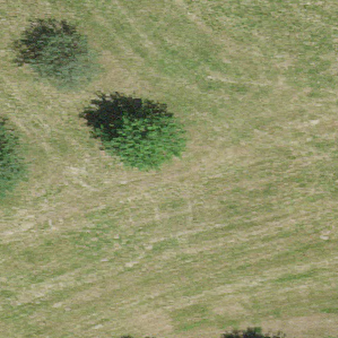
Label: other